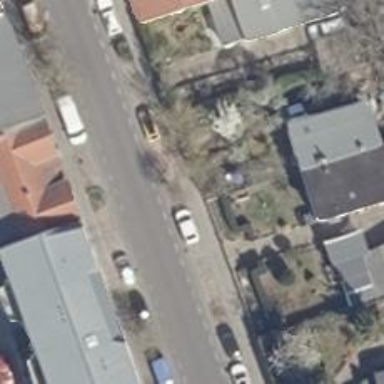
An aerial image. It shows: Sidewalk along the footway.